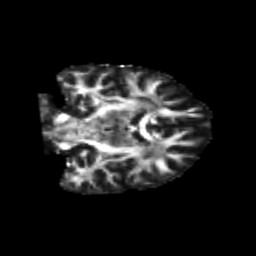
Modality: FA
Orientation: coronal
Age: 39
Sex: male
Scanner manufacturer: siemens
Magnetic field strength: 3 T
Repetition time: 1.8 s
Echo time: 0.07 s